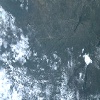
Label: land